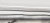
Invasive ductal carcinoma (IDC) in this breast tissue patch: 0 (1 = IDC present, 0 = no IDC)